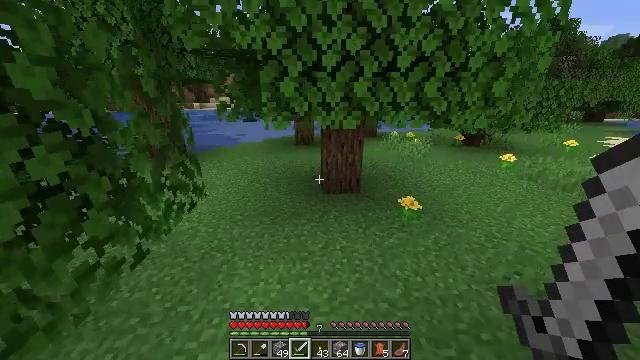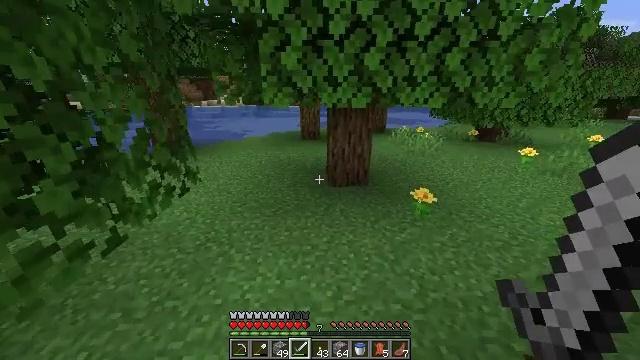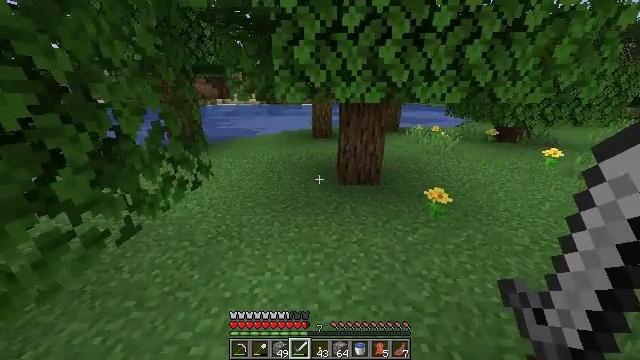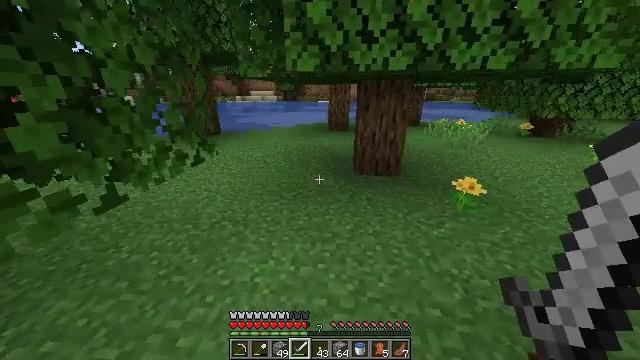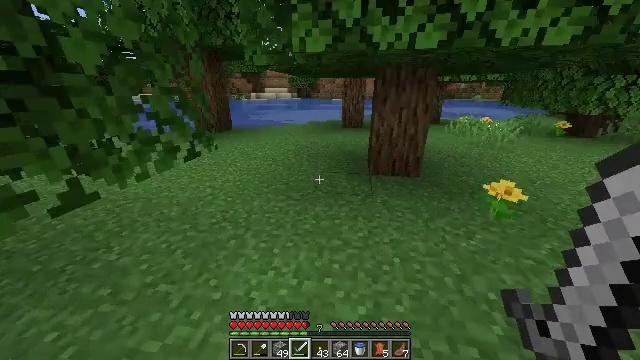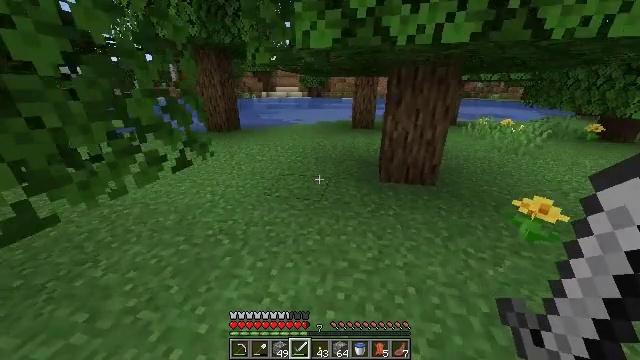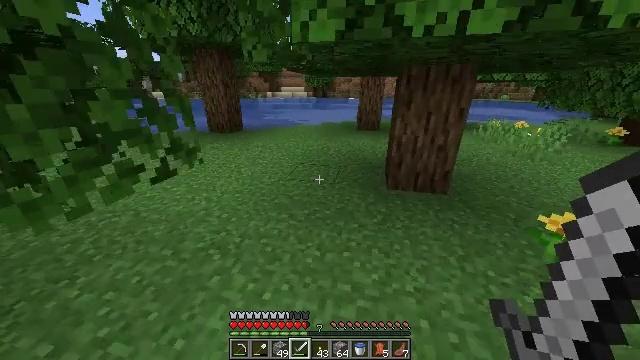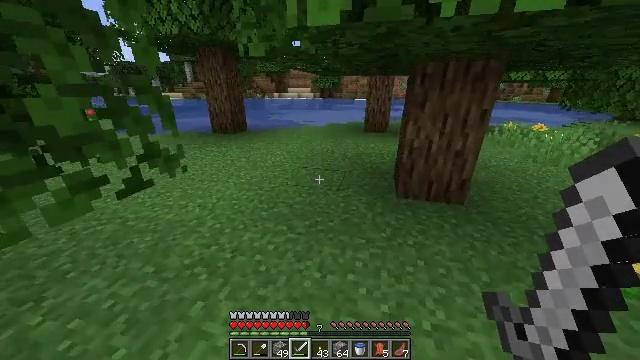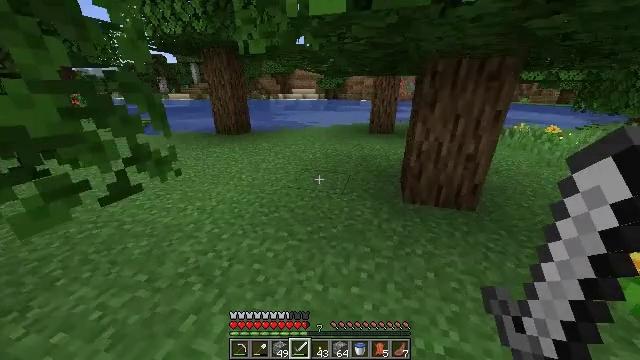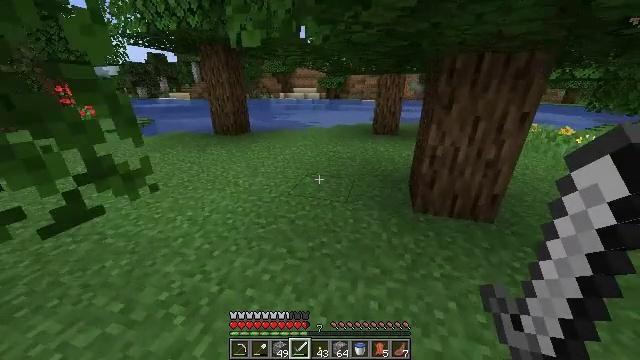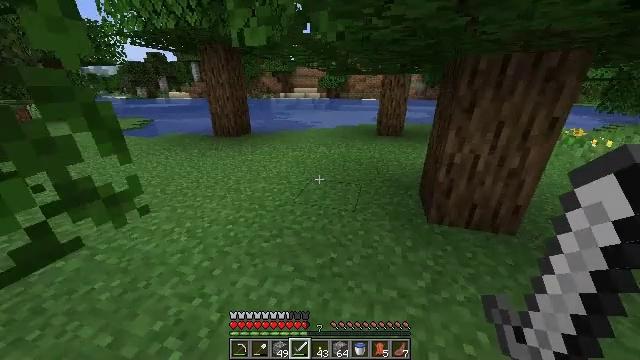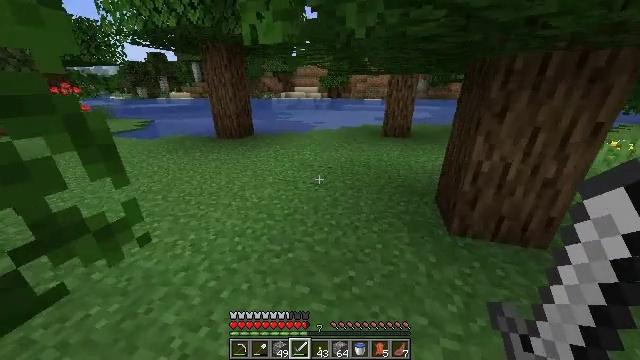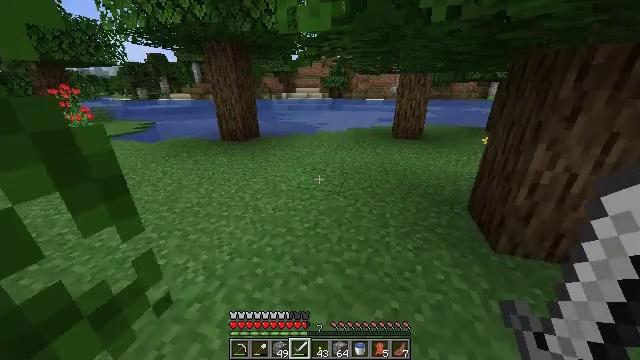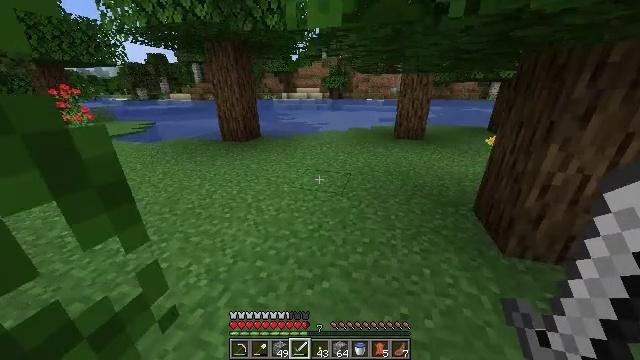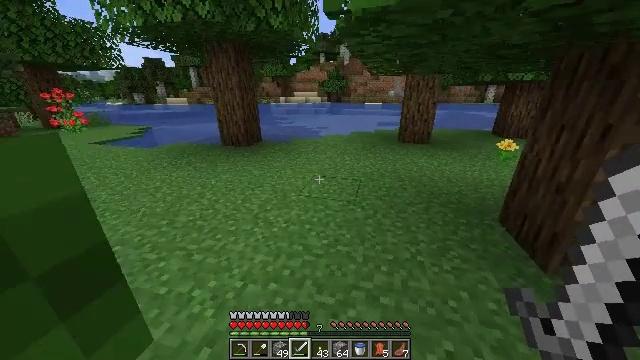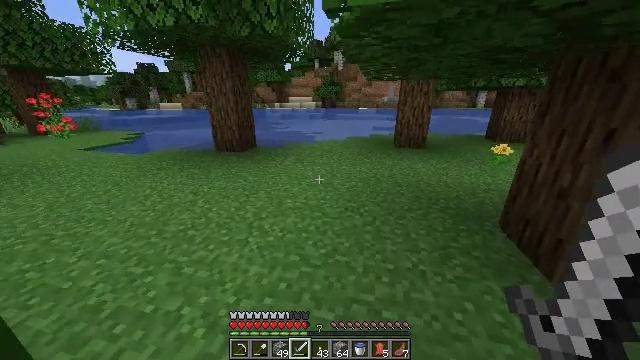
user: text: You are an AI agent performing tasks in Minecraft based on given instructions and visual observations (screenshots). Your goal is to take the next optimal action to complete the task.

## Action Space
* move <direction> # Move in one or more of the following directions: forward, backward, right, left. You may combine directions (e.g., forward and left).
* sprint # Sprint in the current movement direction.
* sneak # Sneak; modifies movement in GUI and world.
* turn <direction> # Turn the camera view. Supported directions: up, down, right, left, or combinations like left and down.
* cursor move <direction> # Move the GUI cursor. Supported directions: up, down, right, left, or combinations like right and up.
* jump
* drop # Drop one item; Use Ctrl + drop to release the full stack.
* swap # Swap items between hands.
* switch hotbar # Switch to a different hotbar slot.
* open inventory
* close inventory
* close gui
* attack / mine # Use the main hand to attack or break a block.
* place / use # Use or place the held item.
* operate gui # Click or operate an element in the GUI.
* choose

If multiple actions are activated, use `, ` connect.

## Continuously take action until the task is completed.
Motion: motion action
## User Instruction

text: Remove a peony from the inventory.
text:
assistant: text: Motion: move forward, sprint, turn left
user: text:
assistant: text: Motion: move forward, sprint, turn left
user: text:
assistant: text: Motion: move forward, sprint, turn left
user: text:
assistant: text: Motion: move forward, sprint, turn left
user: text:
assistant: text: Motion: move forward, sprint, turn left
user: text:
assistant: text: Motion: move forward, sprint, turn left
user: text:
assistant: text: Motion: move forward, sprint, turn left
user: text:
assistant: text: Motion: move forward, sprint, turn left
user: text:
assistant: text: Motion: move forward and move left, sprint
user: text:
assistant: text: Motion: move forward and move left, sprint
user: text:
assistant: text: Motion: move forward and move left, sprint
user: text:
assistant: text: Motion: move forward and move left, sprint
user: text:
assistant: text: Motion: move forward and move left, sprint
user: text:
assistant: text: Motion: move forward and move left, sprint
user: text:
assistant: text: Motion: move forward and move left, sprint, turn right and up
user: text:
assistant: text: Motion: move forward, sprint, turn right
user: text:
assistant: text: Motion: move forward, sprint, turn right
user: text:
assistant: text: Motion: move forward, sprint
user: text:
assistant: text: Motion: move forward, sprint
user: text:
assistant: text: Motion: move forward, sprint
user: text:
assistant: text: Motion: move forward, sprint
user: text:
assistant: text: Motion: move forward, sprint
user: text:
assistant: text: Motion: move forward, sprint
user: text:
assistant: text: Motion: move forward, sprint
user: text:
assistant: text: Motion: move forward, sprint
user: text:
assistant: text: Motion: move forward, sprint
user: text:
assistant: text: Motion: move forward, sprint
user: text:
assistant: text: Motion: move forward, sprint
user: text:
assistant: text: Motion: move forward, sprint
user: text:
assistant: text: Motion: move forward, sprint, turn right